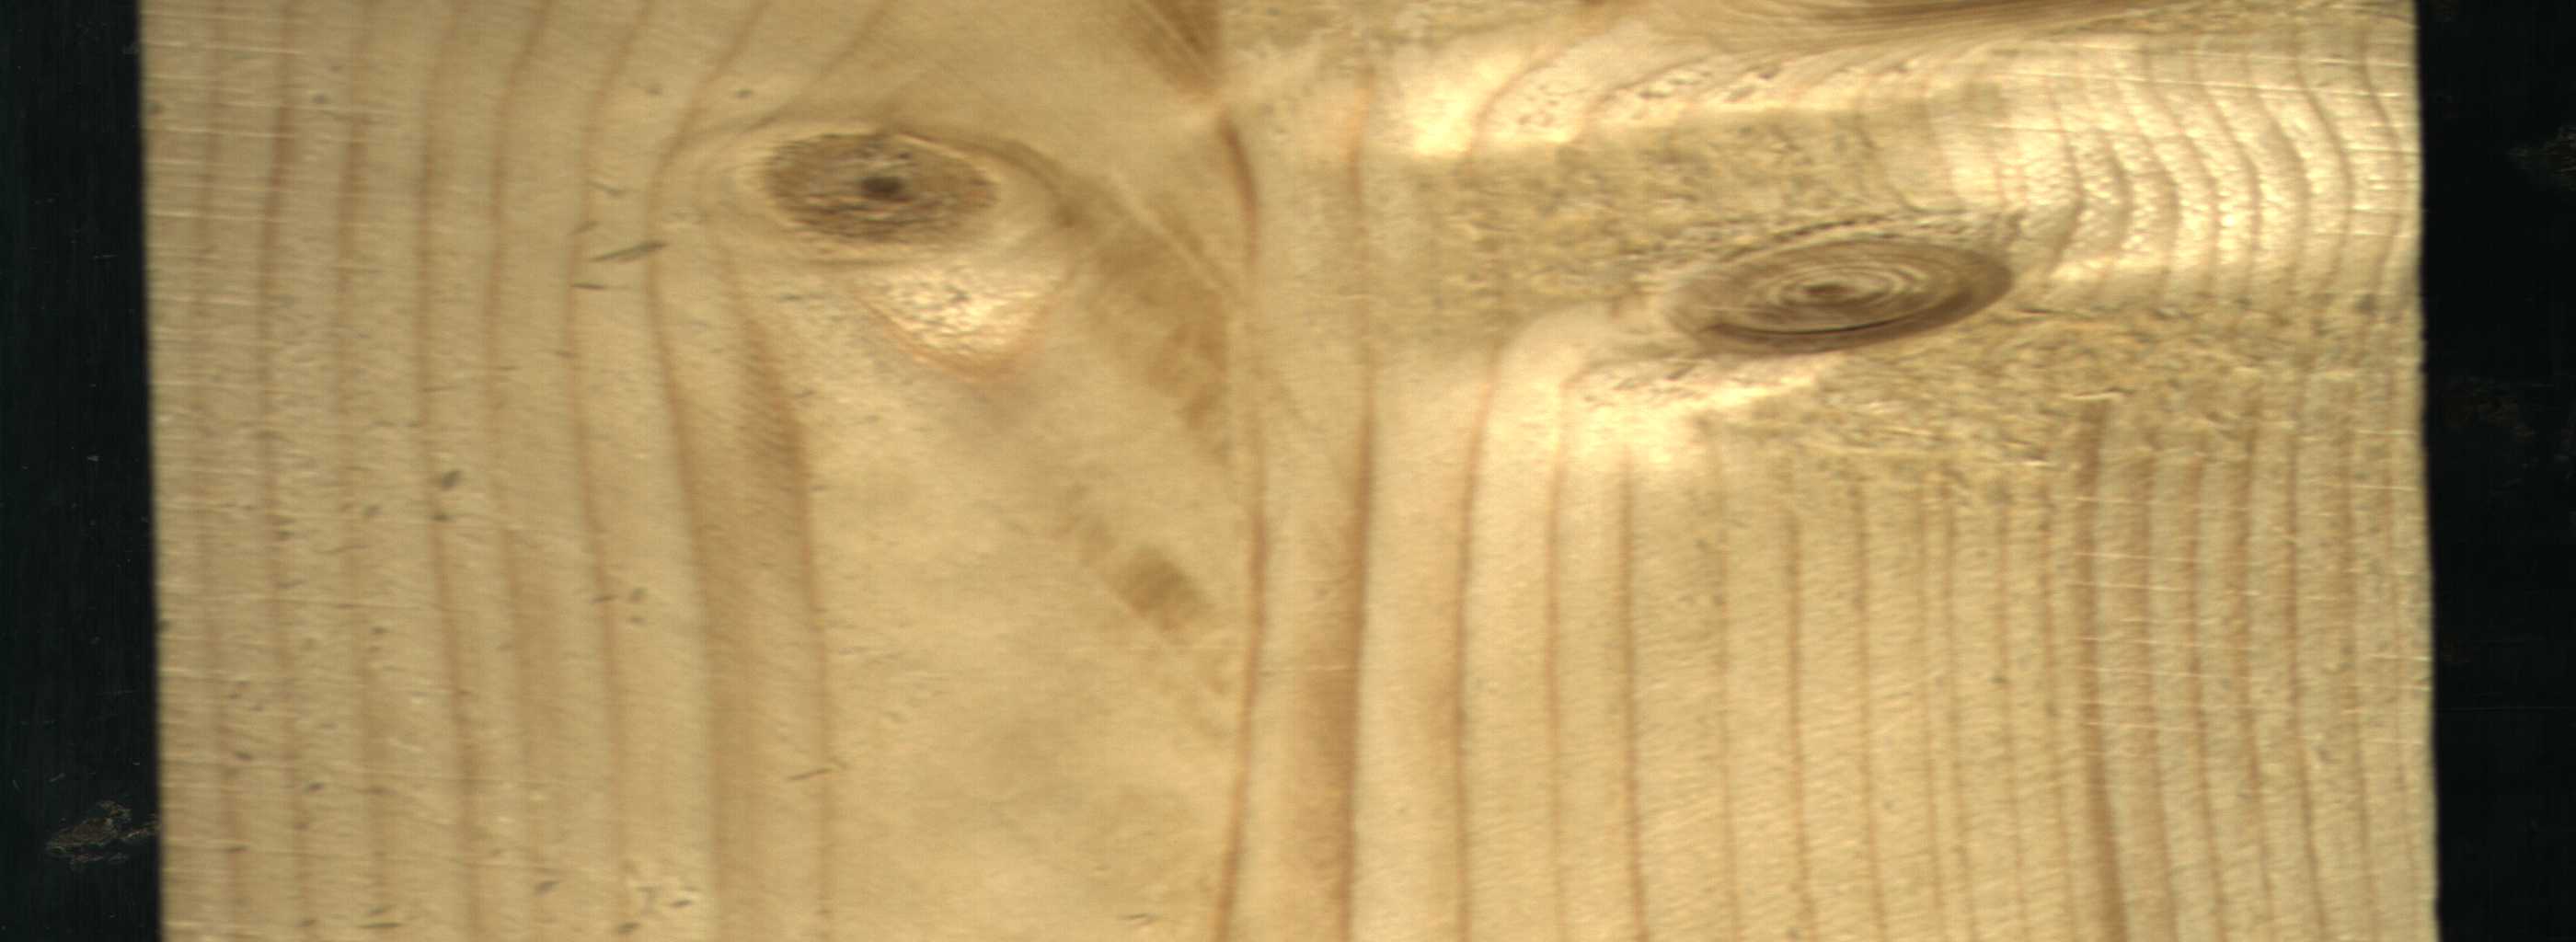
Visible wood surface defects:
Live_Knot
Live_Knot